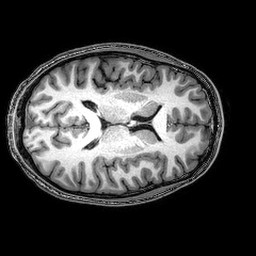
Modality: T1w
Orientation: axial
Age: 21
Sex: male
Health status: healthy
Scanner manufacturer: philips
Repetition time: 0.008181 s
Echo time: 0.00376 s